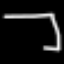
Label: octagon